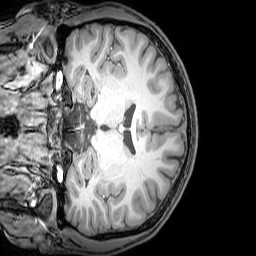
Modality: T1w
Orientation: coronal
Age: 22
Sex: male
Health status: healthy
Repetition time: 0.081 s
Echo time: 0.037 s